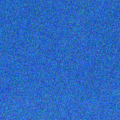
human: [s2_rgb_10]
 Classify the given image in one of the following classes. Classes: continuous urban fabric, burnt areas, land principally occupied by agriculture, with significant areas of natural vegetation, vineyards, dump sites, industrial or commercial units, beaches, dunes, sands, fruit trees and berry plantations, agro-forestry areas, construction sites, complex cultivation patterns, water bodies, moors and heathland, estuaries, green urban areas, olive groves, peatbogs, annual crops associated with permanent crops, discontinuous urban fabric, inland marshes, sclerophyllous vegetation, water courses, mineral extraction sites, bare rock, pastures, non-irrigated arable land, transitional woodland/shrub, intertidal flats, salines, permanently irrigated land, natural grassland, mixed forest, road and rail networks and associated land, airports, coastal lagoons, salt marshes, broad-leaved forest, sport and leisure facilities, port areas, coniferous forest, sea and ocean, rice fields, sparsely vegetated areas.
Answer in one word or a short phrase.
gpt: sea and ocean